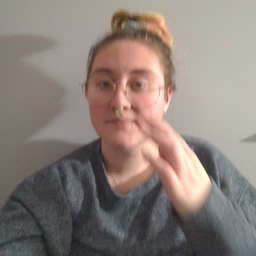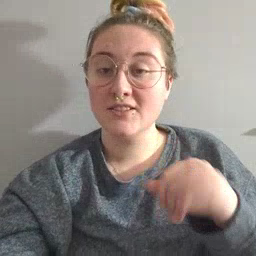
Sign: jeans